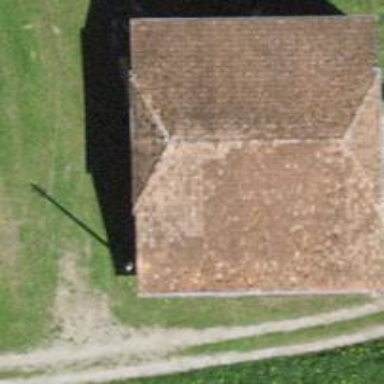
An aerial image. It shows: Gabled roof on farm auxiliary building.